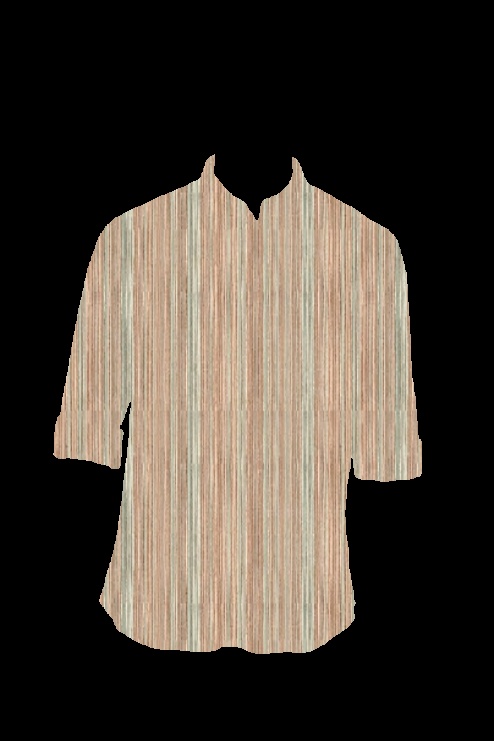
beige multi stripe tee